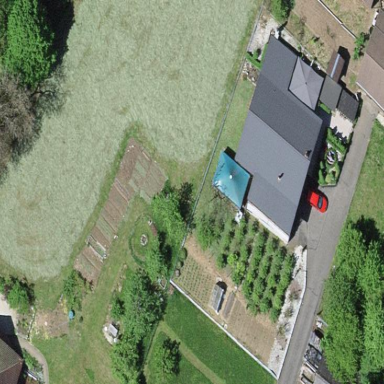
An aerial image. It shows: Garden area designated for leisure land.